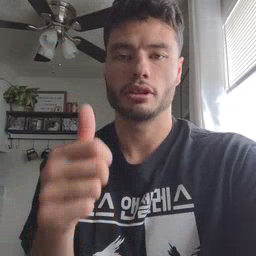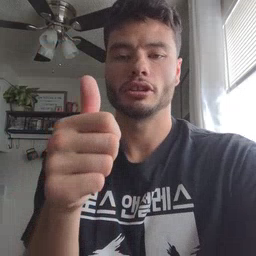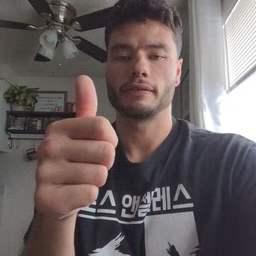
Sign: yourself